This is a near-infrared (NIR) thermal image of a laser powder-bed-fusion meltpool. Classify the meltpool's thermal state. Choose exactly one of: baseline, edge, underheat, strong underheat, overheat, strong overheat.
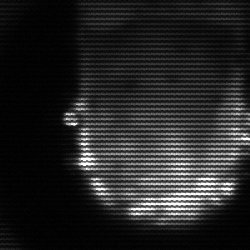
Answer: baseline